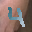
Label: 4